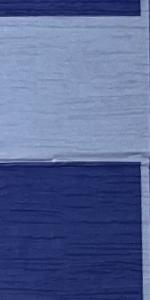
Label: Empty